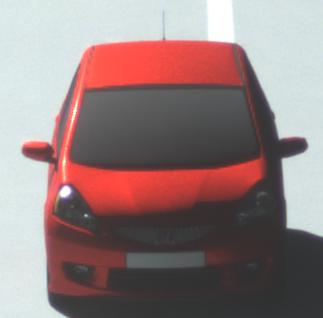
Make: Honda
Model: Jazz 1.2
Detailed model: Jazz (III) (11/08 - 04/11)
Model produced from: 2008/11
Model produced until: 2010/10
Doors: 5
Color: red
Road condition: dry road
Daytime: morning or afternoon
Contrast: high contrast